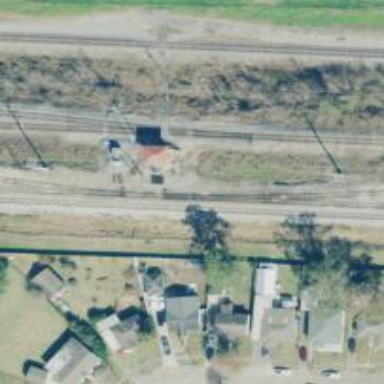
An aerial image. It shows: Railway junction.